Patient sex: M
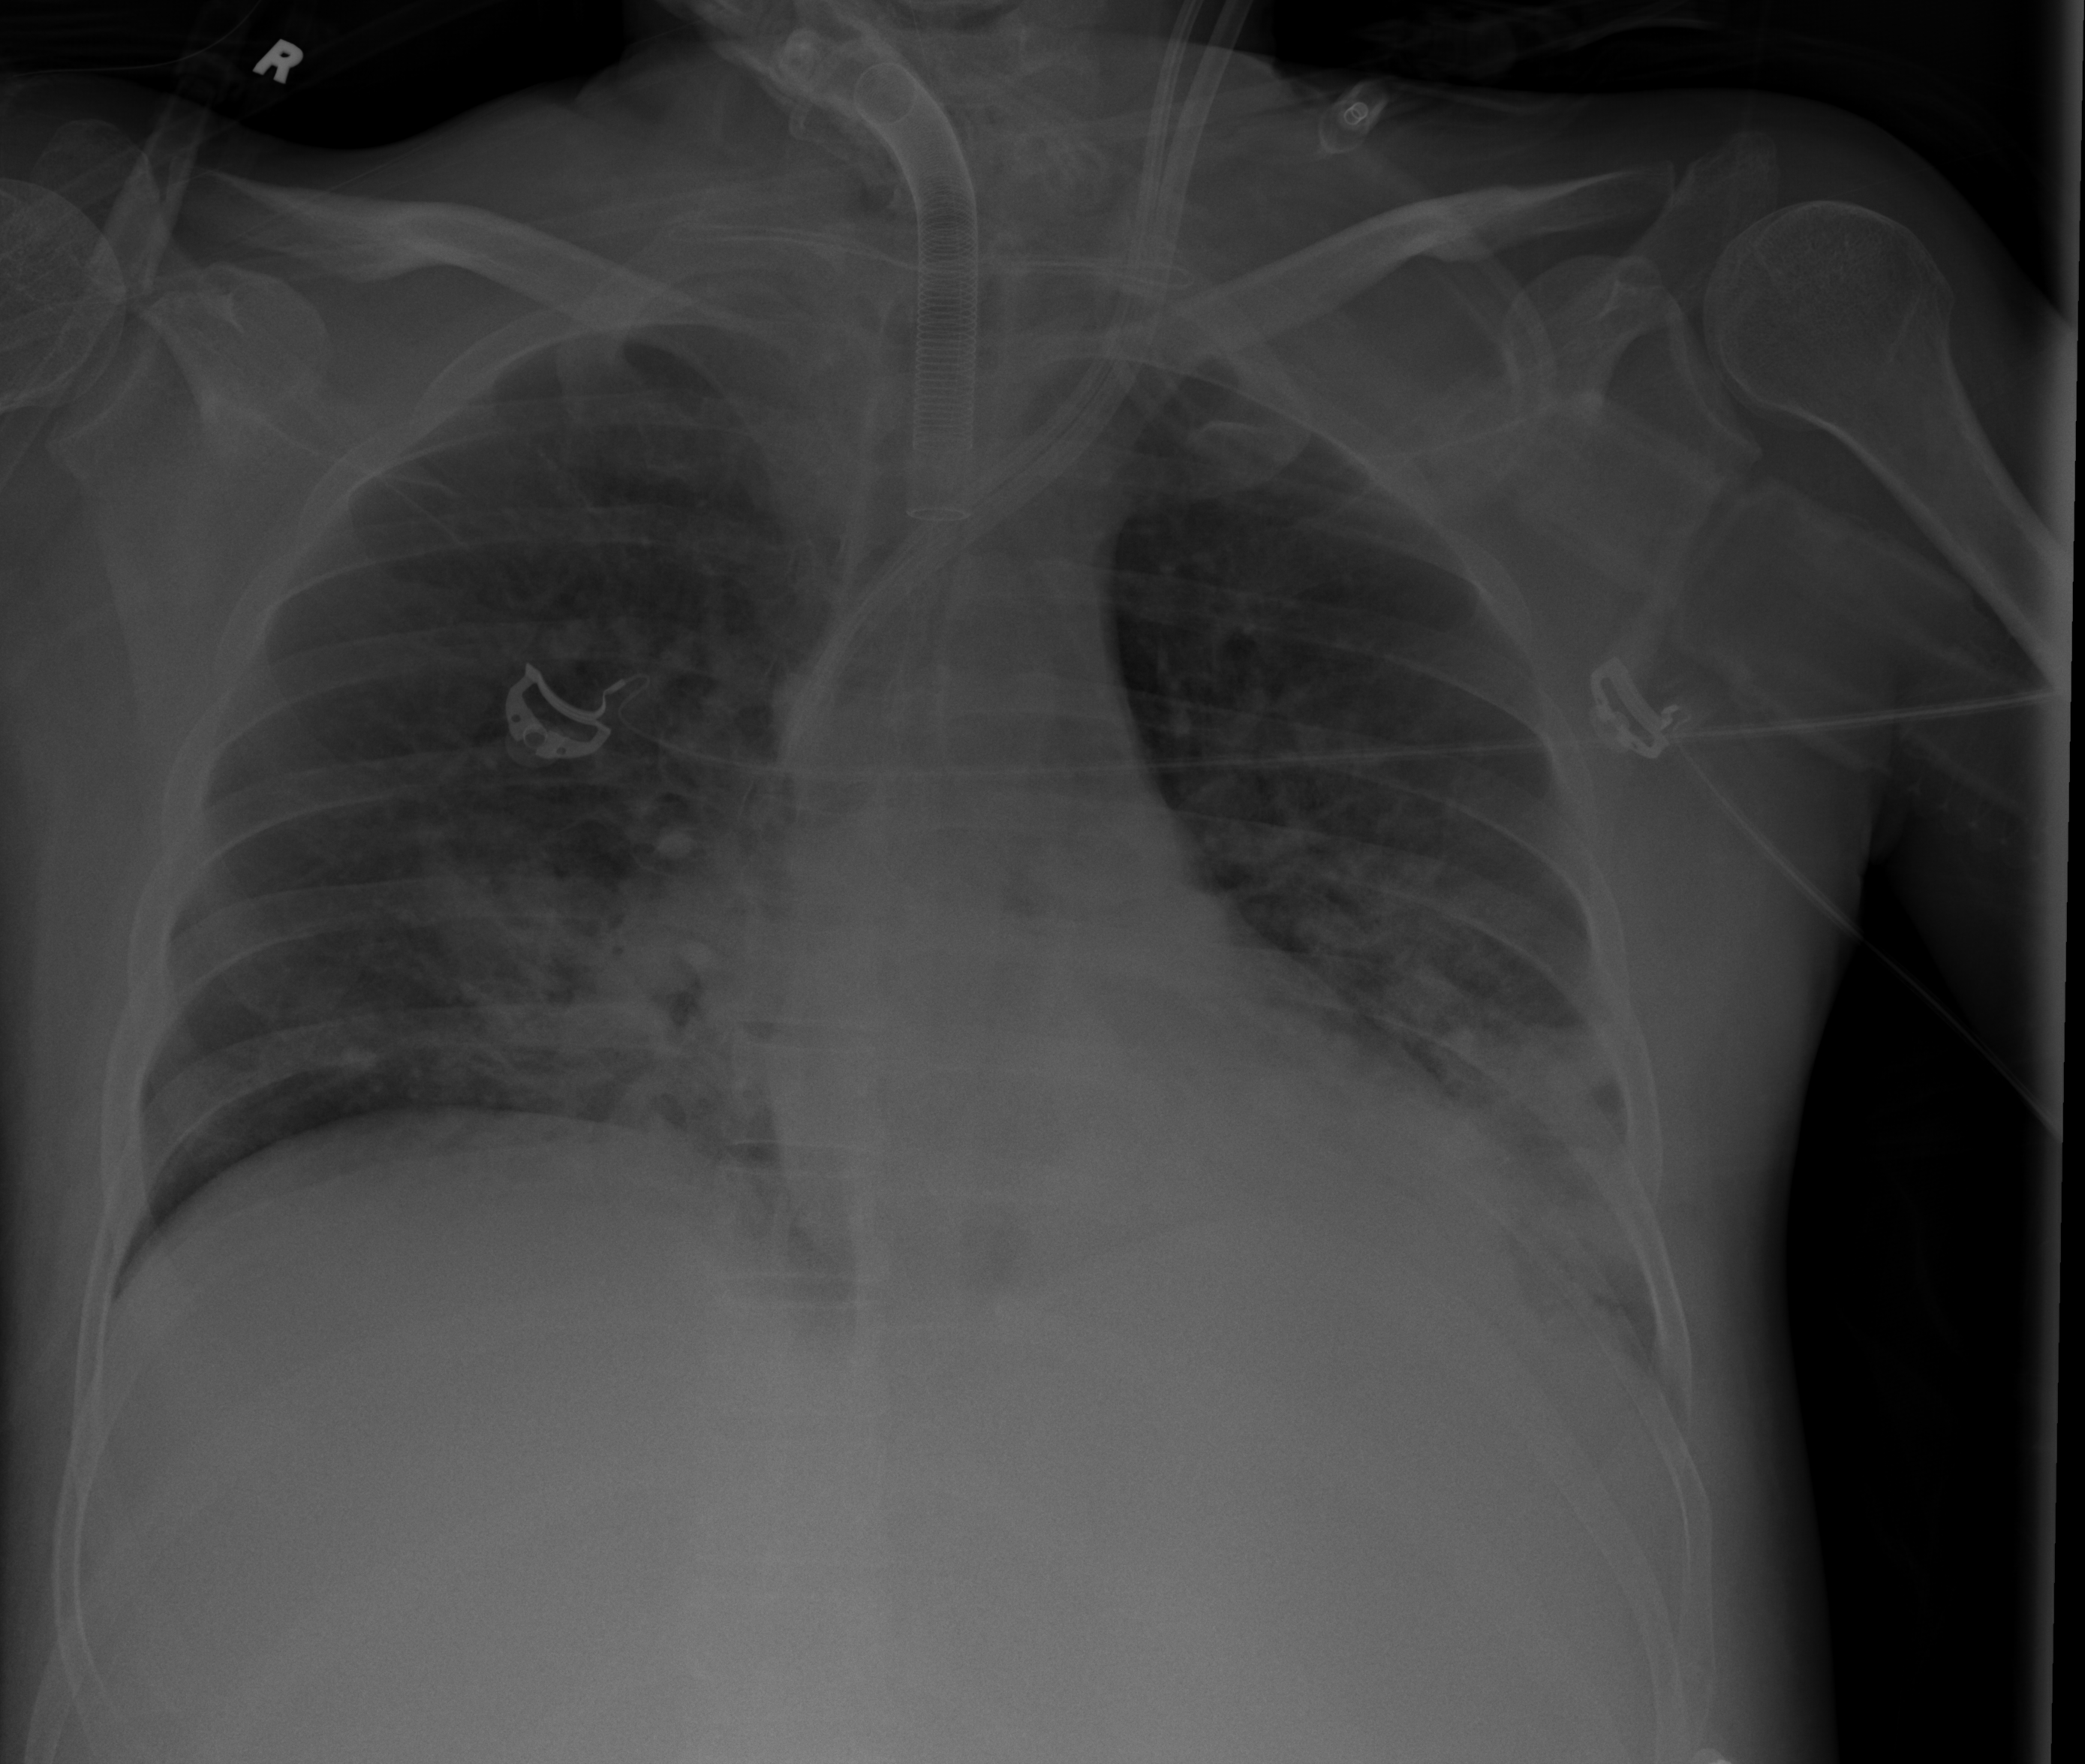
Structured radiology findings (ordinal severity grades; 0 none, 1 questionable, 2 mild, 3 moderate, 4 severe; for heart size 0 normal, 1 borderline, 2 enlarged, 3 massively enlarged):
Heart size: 0
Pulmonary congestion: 0
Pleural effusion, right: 0
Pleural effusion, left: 0
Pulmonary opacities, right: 3
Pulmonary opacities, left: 3
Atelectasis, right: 2
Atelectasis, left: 2